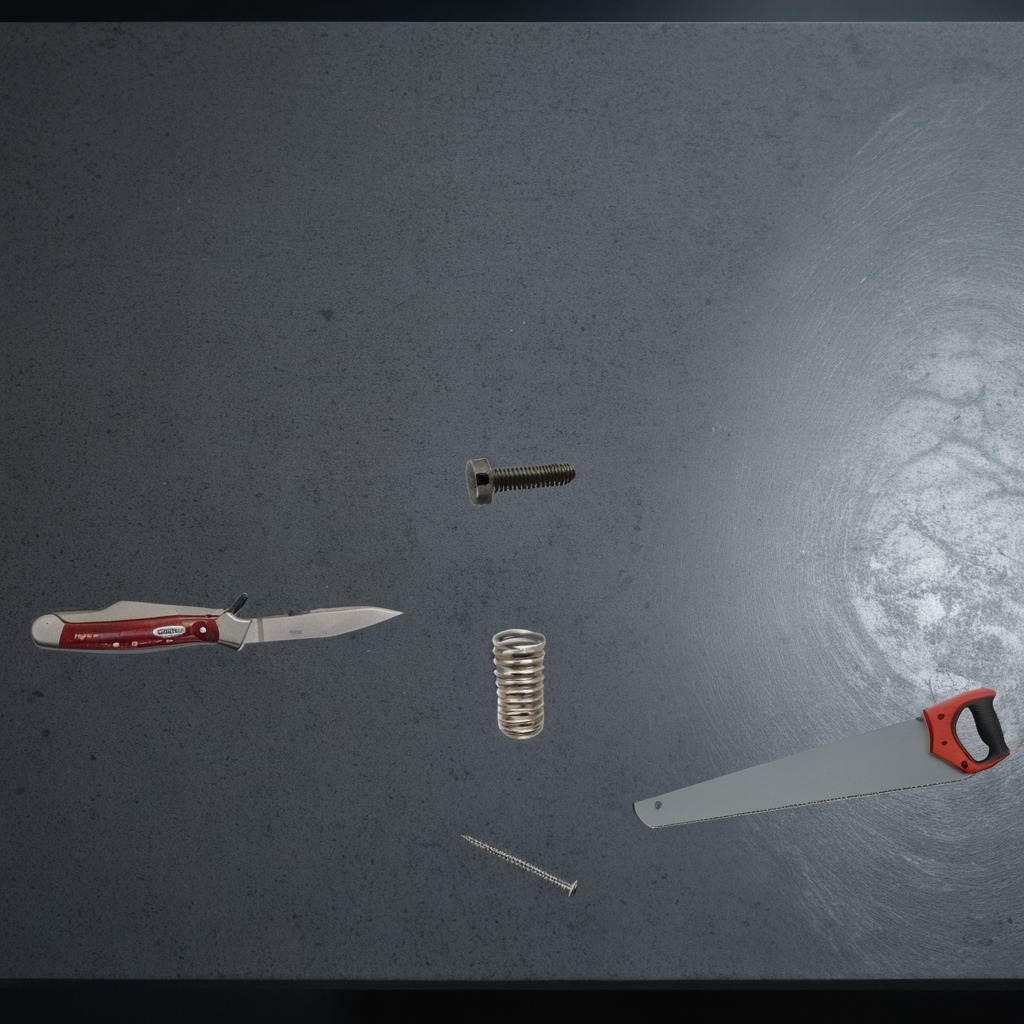
A utility knife, a metal machine screw, an iron nail, a coiled metal spring, and a handheld metal saw are lying on the clean granite table inside a workshop at night.